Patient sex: M
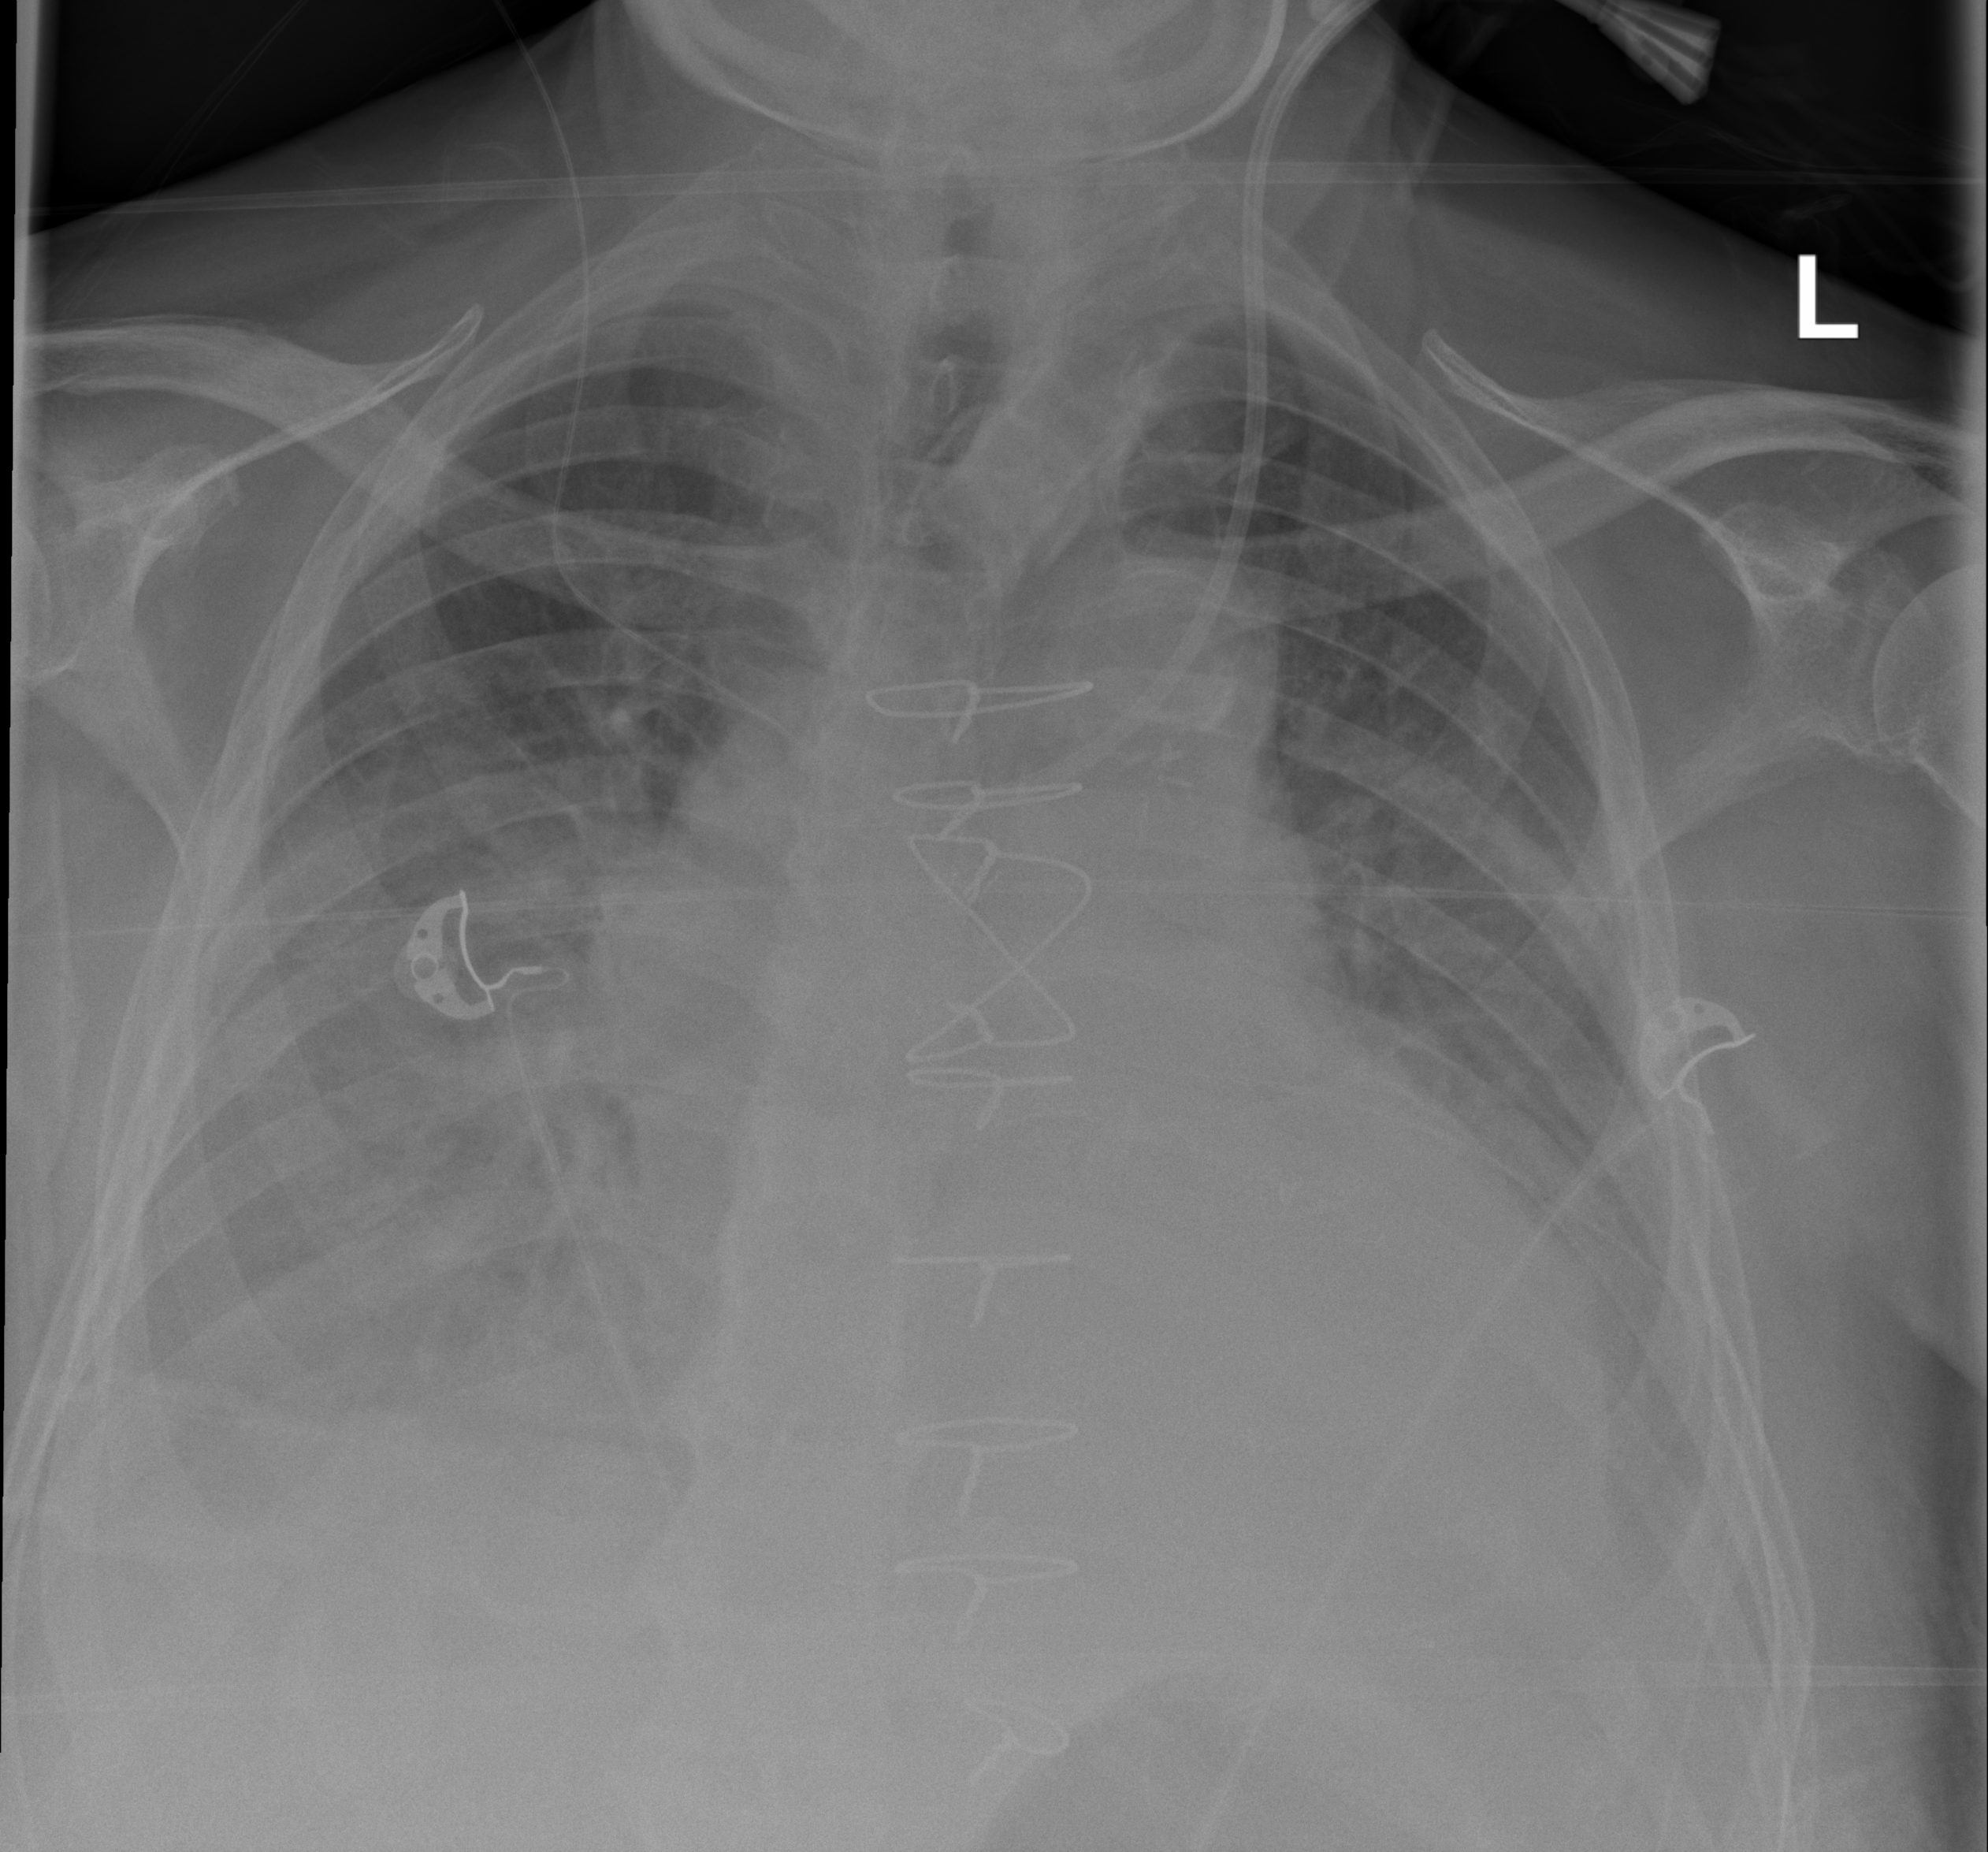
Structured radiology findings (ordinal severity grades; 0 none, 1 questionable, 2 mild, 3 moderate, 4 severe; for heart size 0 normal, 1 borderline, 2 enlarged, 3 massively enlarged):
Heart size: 2
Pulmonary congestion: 2
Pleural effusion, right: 3
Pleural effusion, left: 3
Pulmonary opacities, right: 0
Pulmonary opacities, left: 0
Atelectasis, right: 3
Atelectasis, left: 3